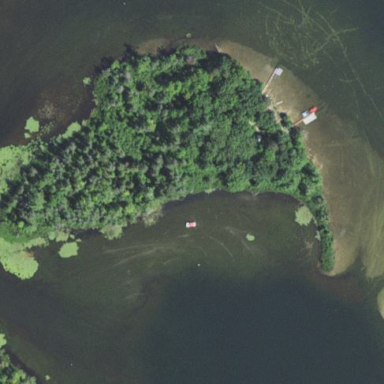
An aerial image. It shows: Islet.